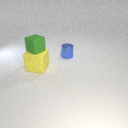
large yellow rubber cube below small green rubber cube